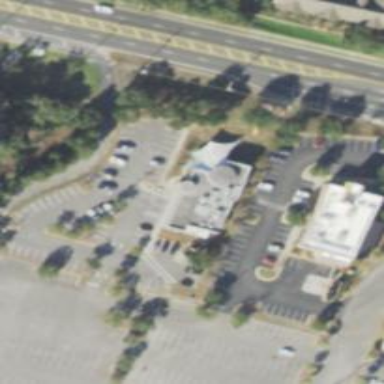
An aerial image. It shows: Parking space is available.